Field crop: maize
Growth stage: 2
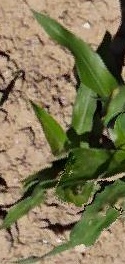
Species: maize